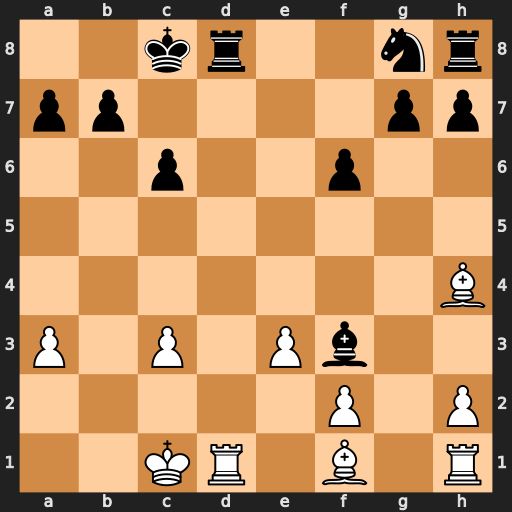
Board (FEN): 2kr2nr/pp4pp/2p2p2/8/7B/P1P1Pb2/5P1P/2KR1B1R
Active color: w
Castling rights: -
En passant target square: -
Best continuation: Bh3+ Kc7 Bg3+ Kb6 Rxd8